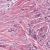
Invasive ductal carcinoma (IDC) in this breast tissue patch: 1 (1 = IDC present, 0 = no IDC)